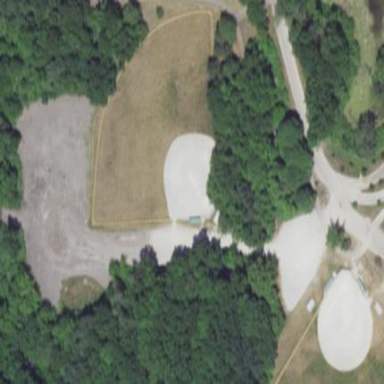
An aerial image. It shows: Parking area with surface.